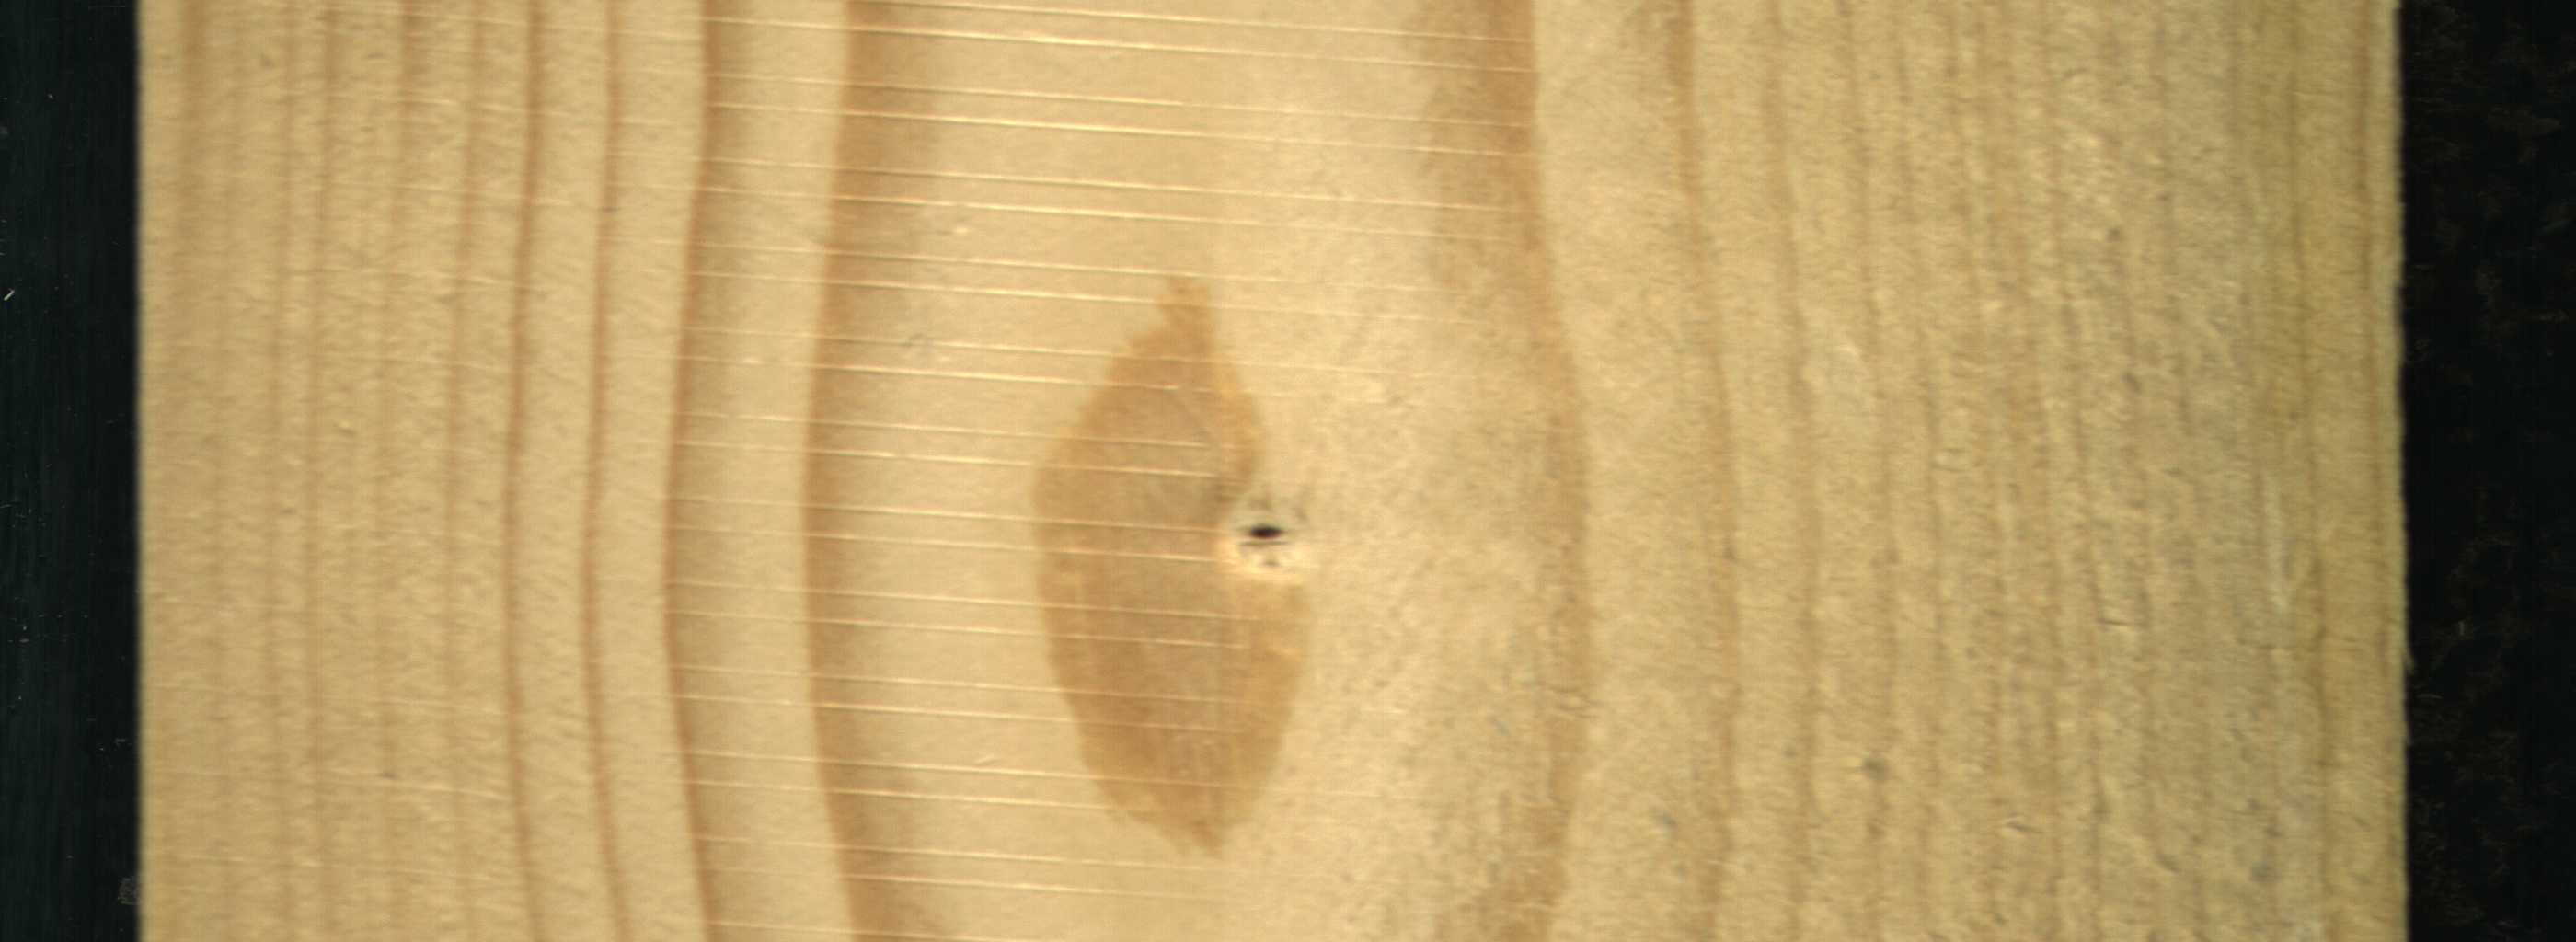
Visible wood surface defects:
Dead_Knot